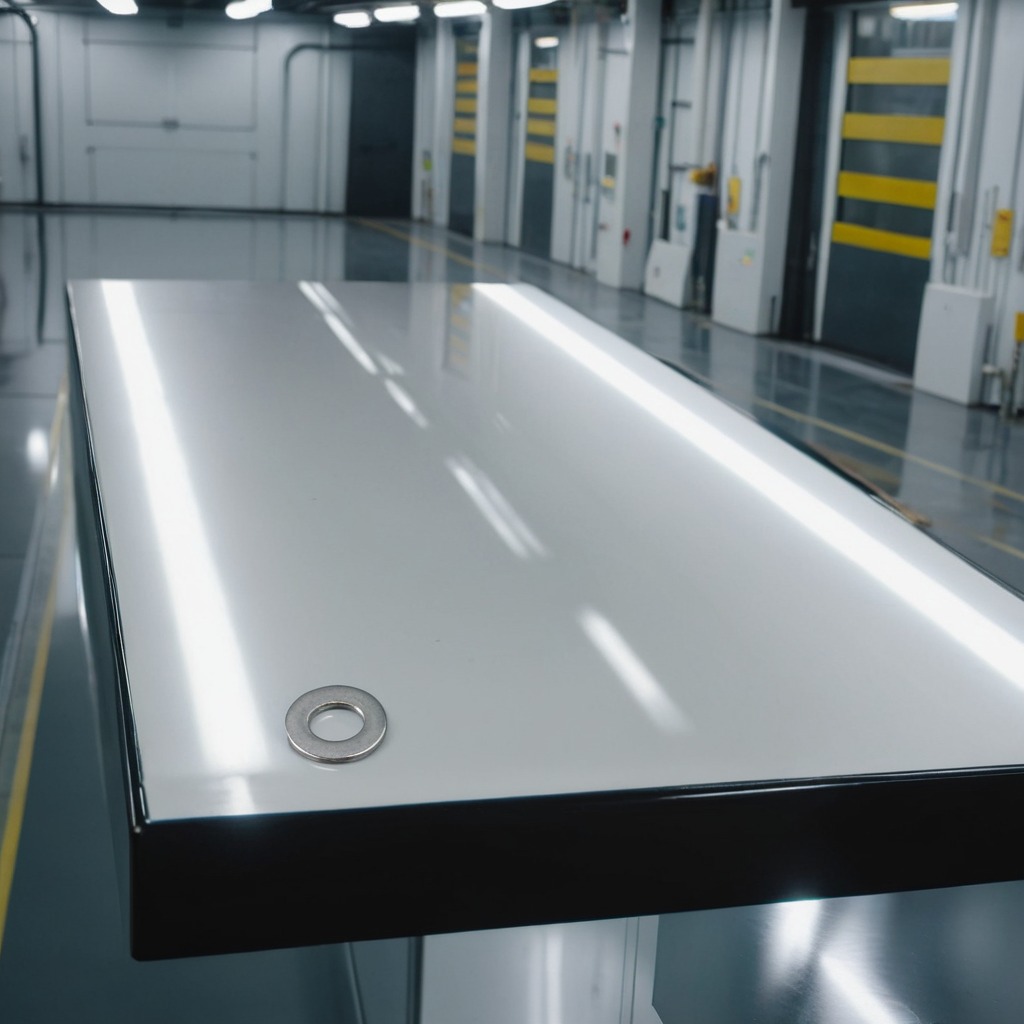
A flat metal washer is lying on the high-gloss table.